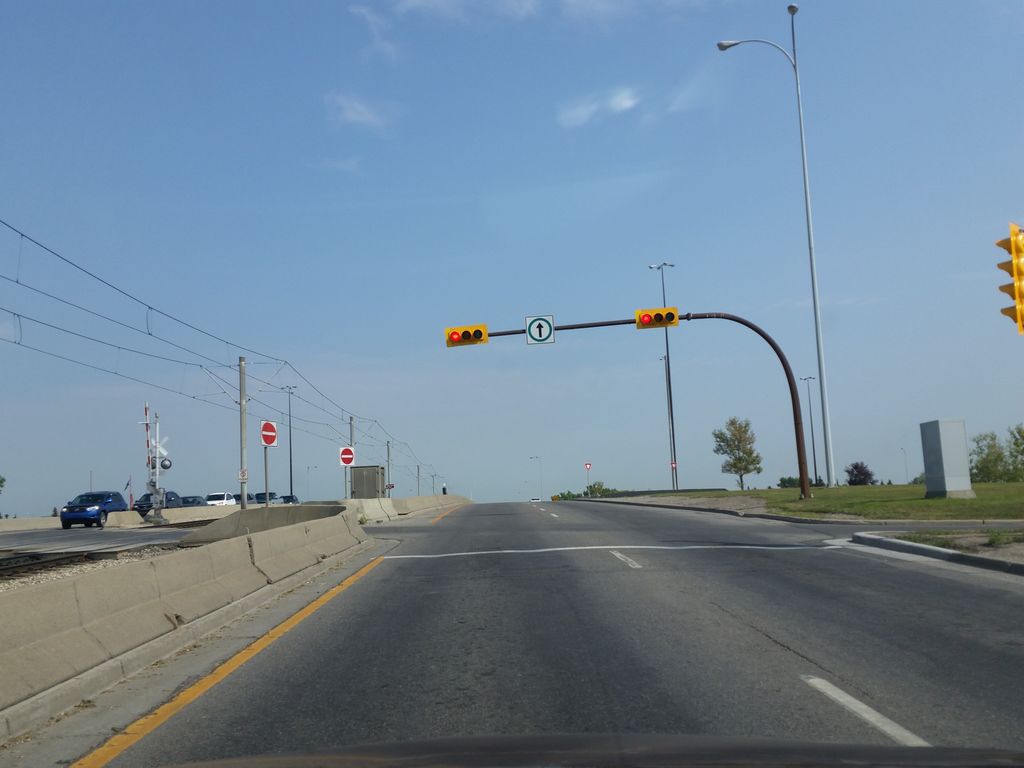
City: calgary